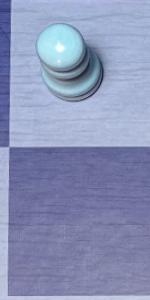
Label: Empty